Question: I added the close icon to the combo box list items clicking on the cloes icon it show undo at the place of close icon for 3 seconds. After 3 seconds the list item should delete from the list. if usesr click on the undo it should not delete.
here with i am attaching the code :
'''
Ext.define('ezdi.view.SaveSearchComboboxView', {
extend : 'Ext.form.field.ComboBox',
alias : 'widget.saveSearchComboboxAlias',
queryMode : 'local',
id : 'saveSearchComboId',
store : 'SaveSearchComboboxStore',
emptyText : 'Saved Searches',
displayField : 'searchQueryName',
valueField : 'searchQueryId',
lazyInit: false,
listeners : {
focus : function (combo) {
combo.expand();
}
},
listConfig : {
getInnerTpl : function (displayField) {
return '<span style="float:right;"><button width:16px height:16px; class="savedSearchRemove">x</button><button width:16px height:16px; style="display:none;" class="undoSearchRemove">Undo</button></span>{' + displayField + '}';
}
}
});
'''
For better understanding i have attached clip here

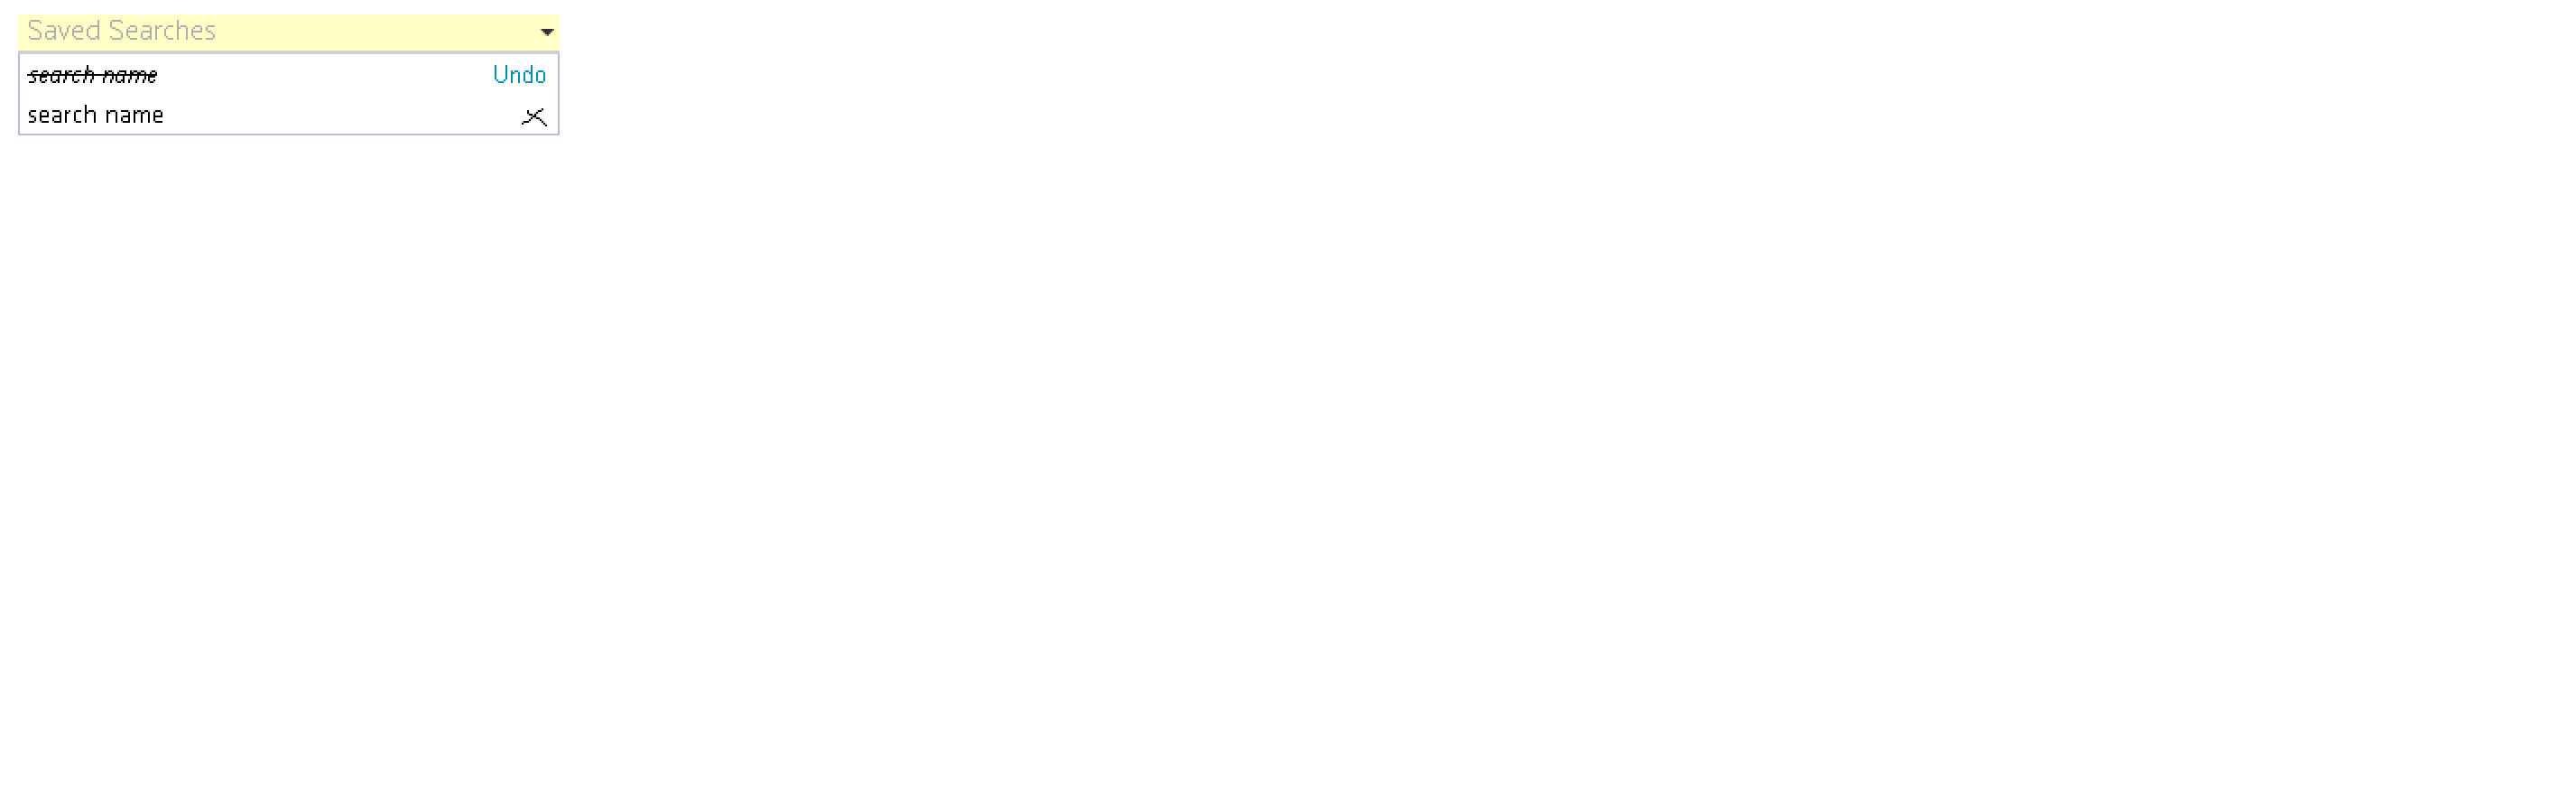
Answer: 1. To remove an item from a dropdown you simply remove the corresponding record from the store configured on the combobox.
2. To delay execution of a task you can try a few different options. The easier one might be just the buffer option on the listener. The other is a delayed task runner. http://docs.sencha.com/extjs/4.1.3/#!/api/Ext.util.DelayedTask.
3. To setup a listener from the combobox unto a subelement like a span in your case, you can use the delegate option on the listener config.